Question: I have several exercise objects that the user can join by clicking the button, and the 'Sidebar' component will display the number of different exercises that the user joined. Thus, the number of exercises that the user joined should only increment if the user hasn't already joined the exercise.
'''
class App extends React.Component {
constructor() {
super();
this.state = {
//array of exercise objects from json file
exercises: data.exercises,
//exercise objects that user joined
joined: [],
}
}
//gets passed as a prop and called when user clicks join exercise button
incrementCount = (exerciseChosen) => {
let joined = this.state.joined.slice()
let exercises = this.state.exercises.slice()
exercises.forEach((exercise) => {
if (exercise._id === exerciseChosen._id) {
if (!joined.includes(exercise)) {
exercise.count++;
joined.push({ exercise })
console.log('after push joined: ' + joined.length + ' exercise count: ' + exercise.count)
}
}
})
this.setState({ exercises: exercises, joined: joined })
console.log('after setstate joined: ' + this.state.joined.length)
}
...
'''
The expected behavior was that if the user hasn't already joined the exercise (the exercise isn't in the 'joined' array), it gets added to the 'joined' array and 'exercise.count' (number of people who joined exercise) gets incremented when the join button is clicked. However, when I click on the join button for the same exercise multiple times, the length of the 'joined' array still goes up. I tried to check if the state gets updated correctly by logging the length of the 'joined' array after calling 'setstate()', and it seems to be logging out the length of the 'joined' array prior to calling to 'setstate()', as shown in the attached screenshot. I'm confused about why this is happening and how to fix it. Thanks!
--After clicking on the join button 5 times-----

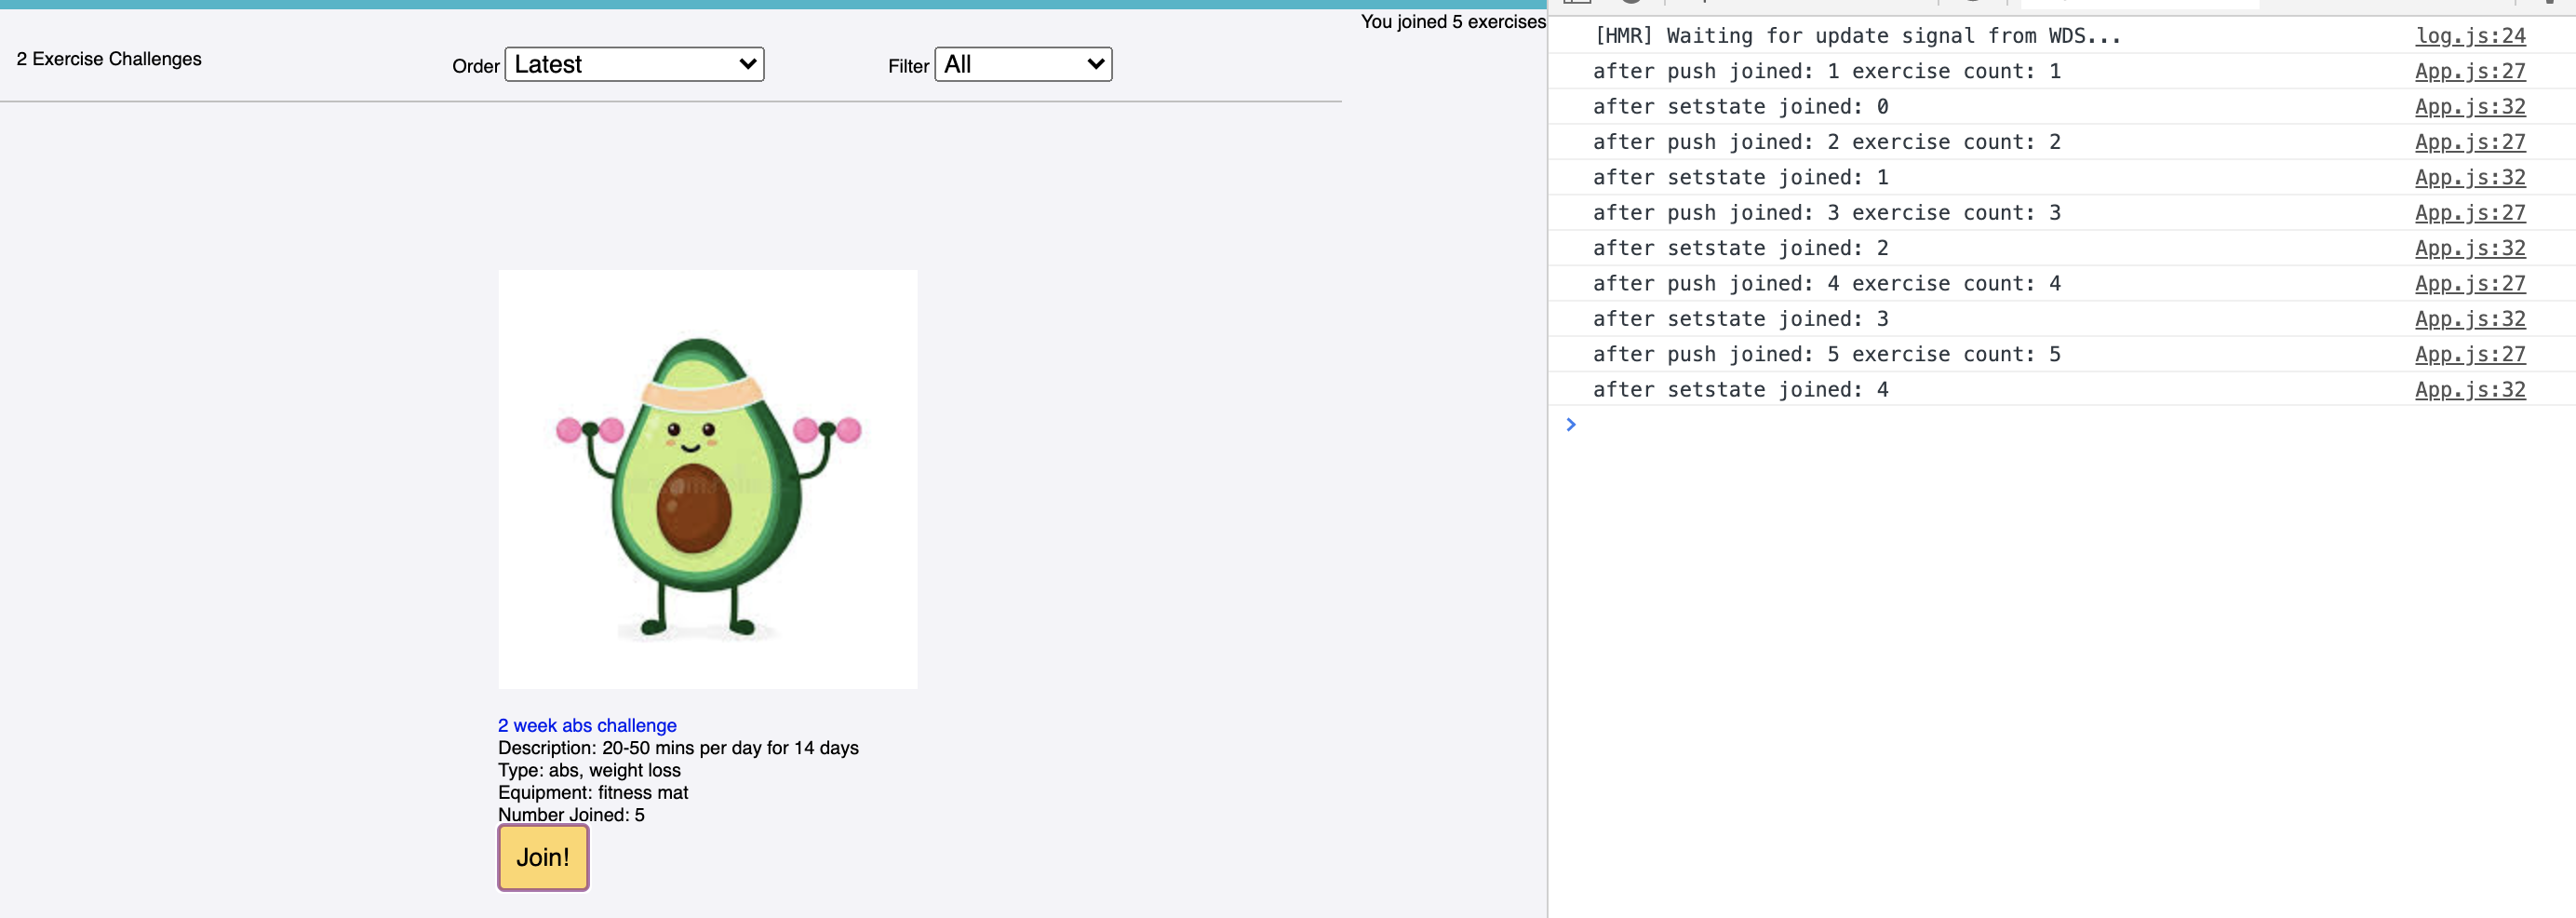
Answer: I added a couple comments to the code. One, is that you are directly mutating state, which should be avoided. and Second, you are pushing a new, nested object to joined so that is throwing it off.
'''
class App extends React.Component {
constructor() {
super();
this.state = {
//array of exercise objects from json file
exercises: data.exercises,
//exercise objects that user joined
joined: [],
}
}
//gets passed as a prop and called when user clicks join exercise button
incrementCount = (exerciseChosen) => {
let joined = this.state.joined.slice()
let exercises = this.state.exercises.slice()
exercises.forEach((exercise) => {
if (exercise._id === exerciseChosen._id) {
if (!joined.includes(exercise)) {
/* You are directly mutating state here with 'exercise.count++',
although exercises is a new array, each exercise object is
still a reference to the same objects in state */
exercise.count++;
/* here I think you want 'joined.push(exercise)' */
joined.push({ exercise })
console.log('after push joined: ' + joined.length + ' exercise count: ' + exercise.count)
}
}
})
this.setState({ exercises: exercises, joined: joined })
console.log('after setstate joined: ' + this.state.joined.length)
}
...
'''
Here's what I would suggest instead:
'''
class App extends React.Component {
constructor() {
super();
this.state = {
//array of exercise objects from json file
exercises: data.exercises,
//exercise objects that user joined
joined: [],
}
}
//gets passed as a prop and called when user clicks join exercise button
incrementCount = (exerciseChosen) => {
let joined = this.state.joined.slice()
let exercises = this.state.exercises.map((exercise) => {
if (exercise._id === exerciseChosen._id) {
if (!joined.find(e => e._id === exercise._id)) {
exercise = {...exercise, count: exercise.count + 1}
joined.push(exercise)
console.log('after push joined: ' + joined.length + ' exercise count: ' + exercise.count)
}
}
return exercise;
})
this.setState({ exercises: exercises, joined: joined })
console.log('after setstate joined: ' + this.state.joined.length)
}
...
'''